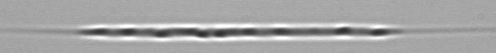
Label: Rhizosolenia